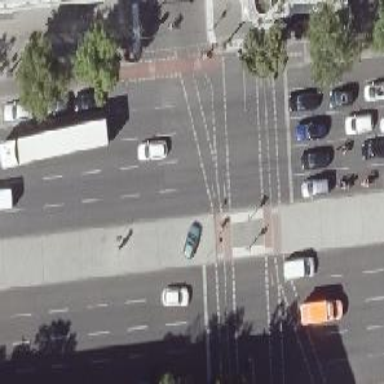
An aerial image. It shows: Road crossing with traffic signals.